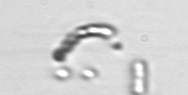
Label: Chaetoceros